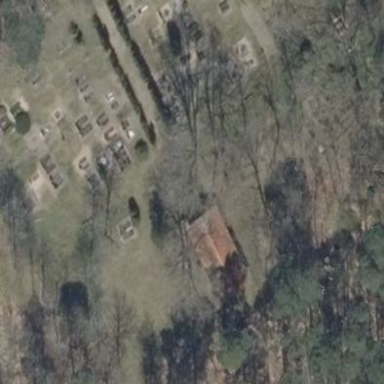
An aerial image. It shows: Cemetery.